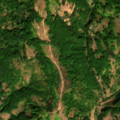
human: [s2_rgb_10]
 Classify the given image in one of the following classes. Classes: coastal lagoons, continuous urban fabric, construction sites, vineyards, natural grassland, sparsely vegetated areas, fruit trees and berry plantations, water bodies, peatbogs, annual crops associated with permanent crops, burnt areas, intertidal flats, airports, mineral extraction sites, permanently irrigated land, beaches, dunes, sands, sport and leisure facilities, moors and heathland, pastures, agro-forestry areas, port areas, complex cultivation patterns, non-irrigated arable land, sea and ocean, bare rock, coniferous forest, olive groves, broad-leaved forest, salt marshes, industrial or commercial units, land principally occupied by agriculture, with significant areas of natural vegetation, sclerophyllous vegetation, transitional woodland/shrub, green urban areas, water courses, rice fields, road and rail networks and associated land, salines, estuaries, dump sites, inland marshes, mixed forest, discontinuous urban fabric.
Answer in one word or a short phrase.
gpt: broad-leaved forest, transitional woodland/shrub